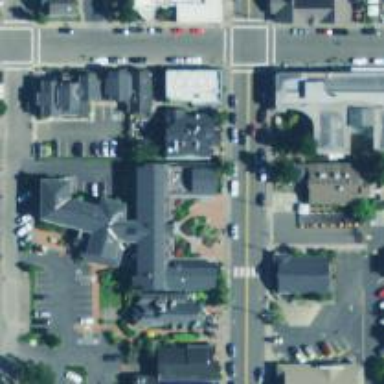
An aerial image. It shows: Retail area.